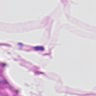
Metastatic tissue present: no